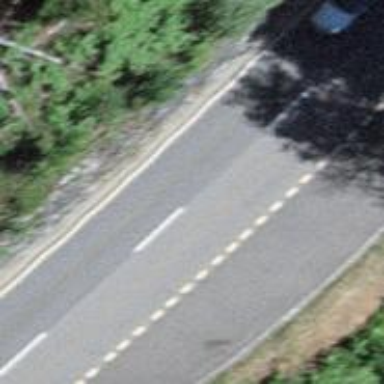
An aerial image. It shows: Tertiary road with asphalt surface.